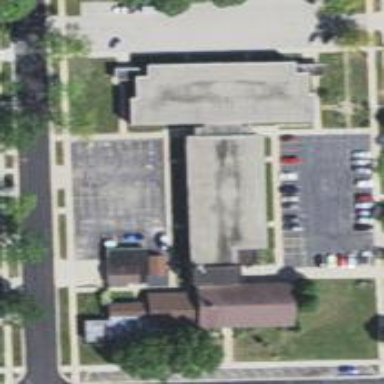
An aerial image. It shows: School building.